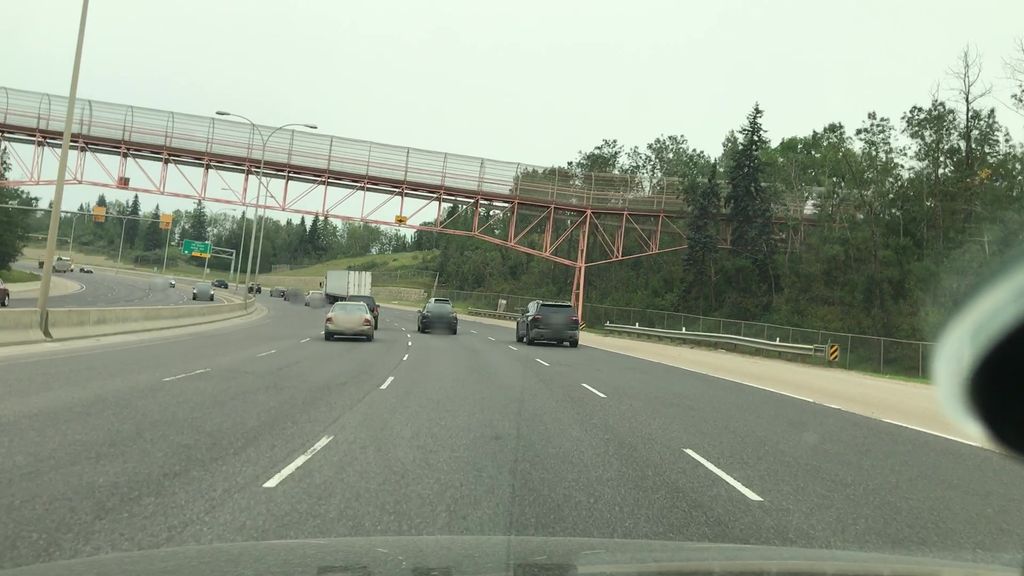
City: edmonton